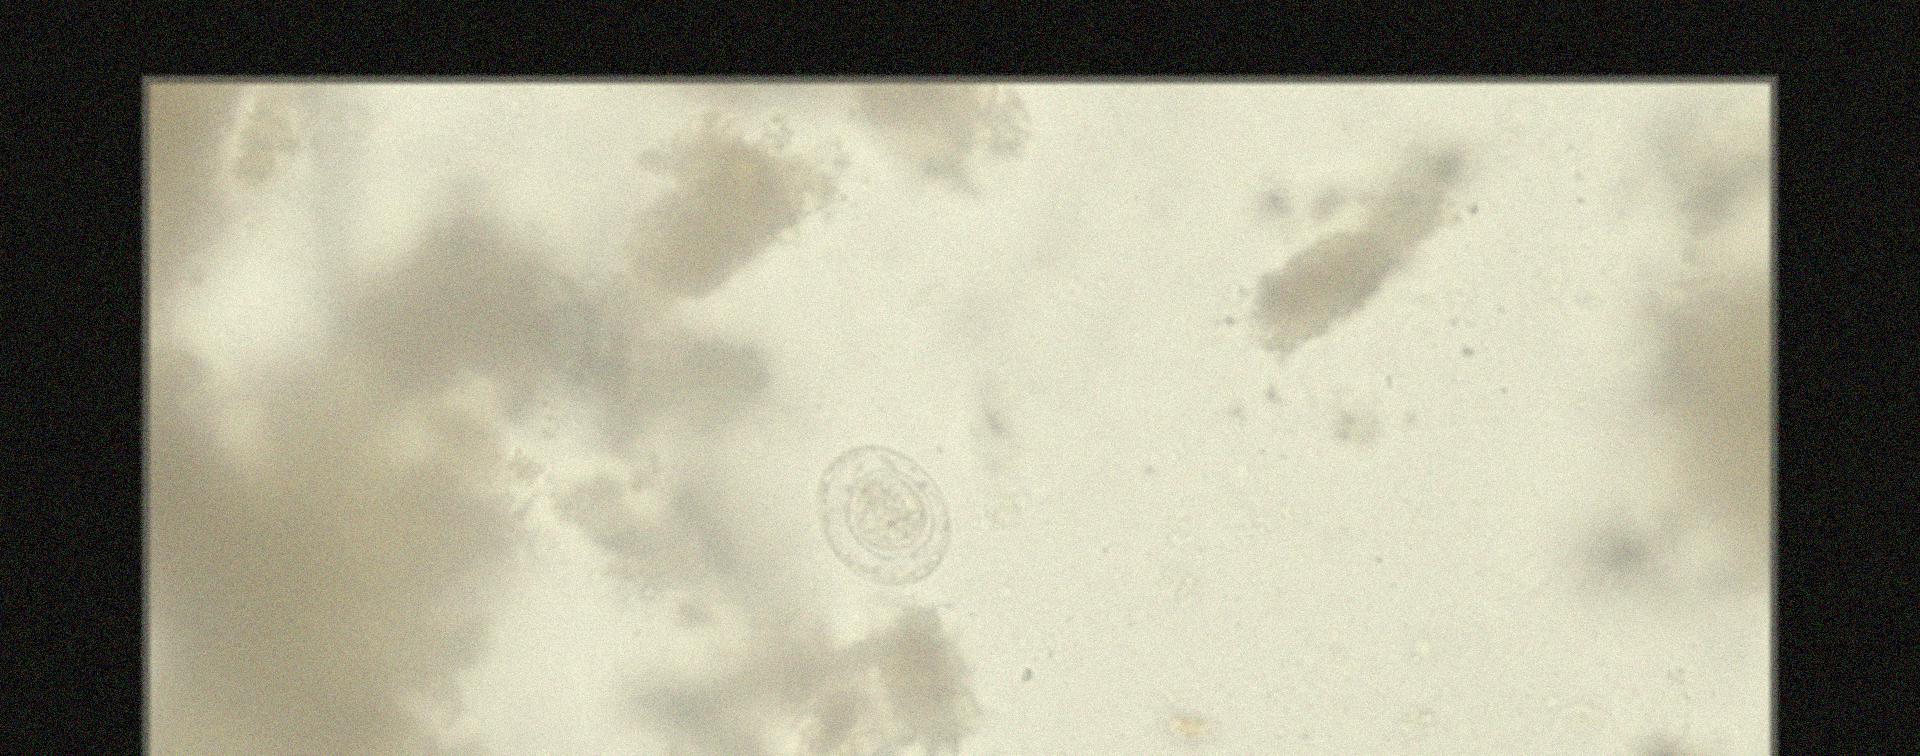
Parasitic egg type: Hymenolepis nana